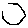
Label: hexagon